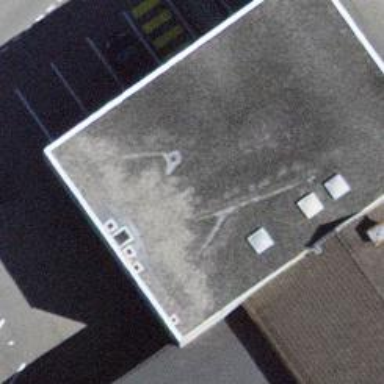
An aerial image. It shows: Part of building.